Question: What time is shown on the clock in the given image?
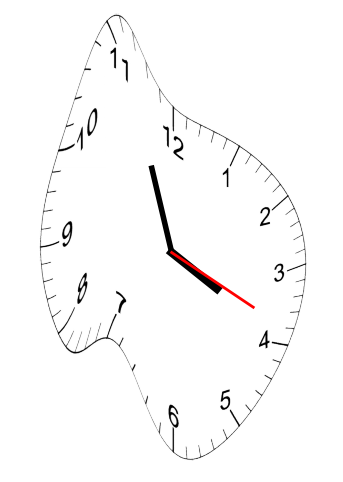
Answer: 03:56:19